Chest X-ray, PA view. Patient: 19 years old, sex F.
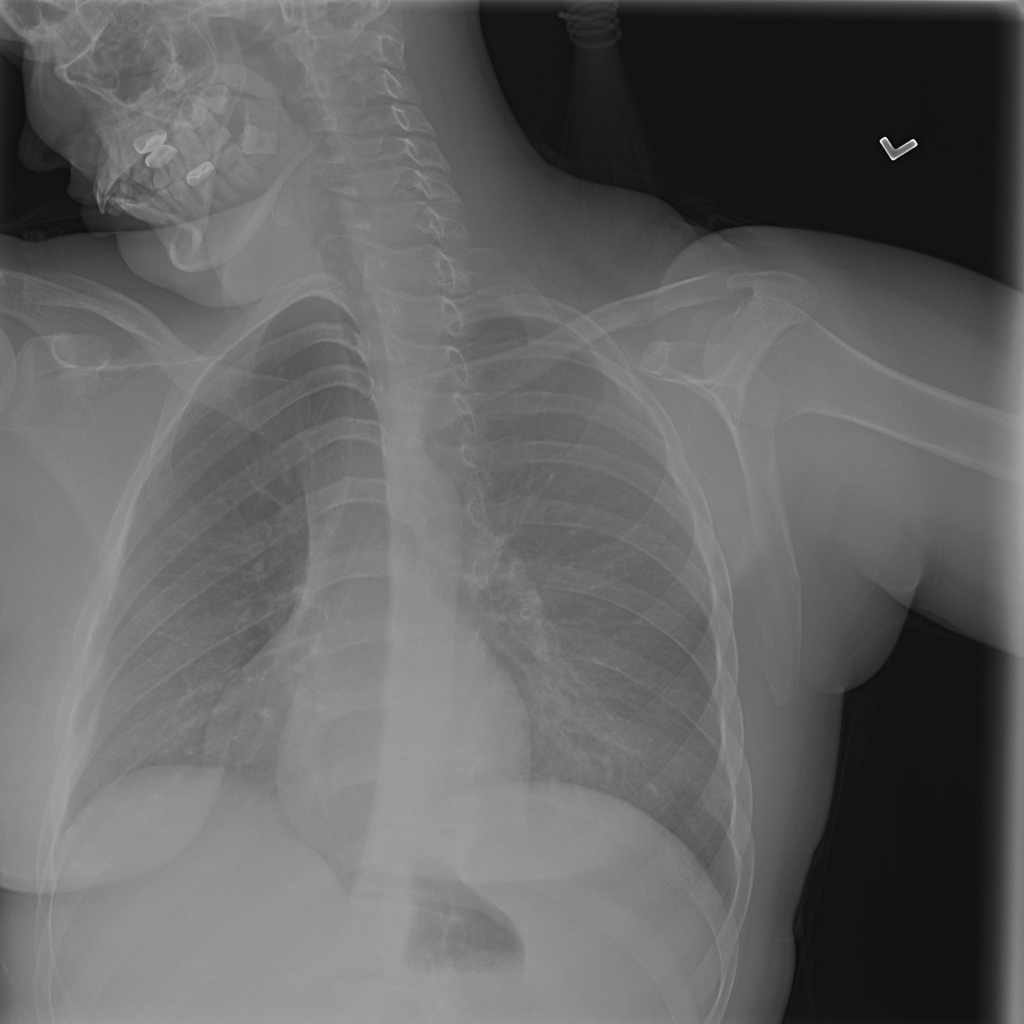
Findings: Infiltration